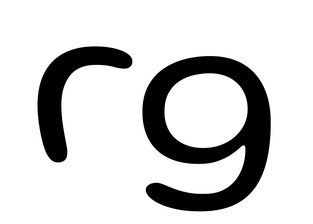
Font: Gluten_Light